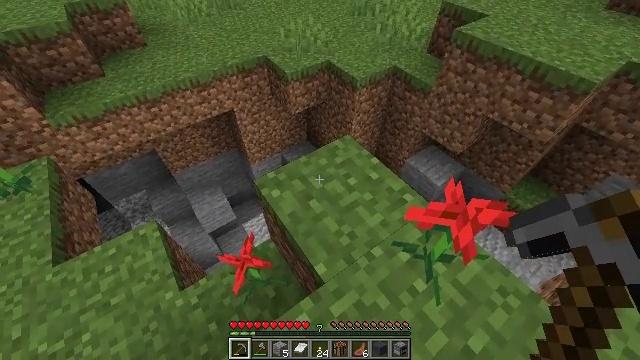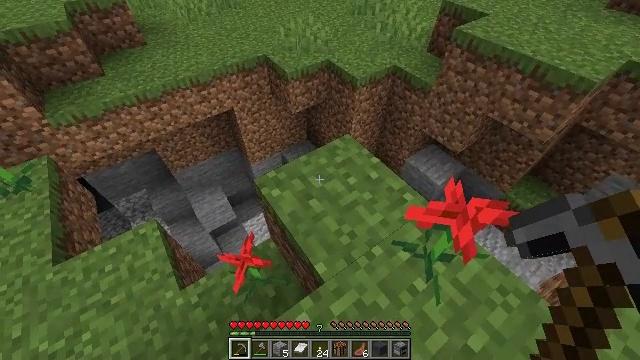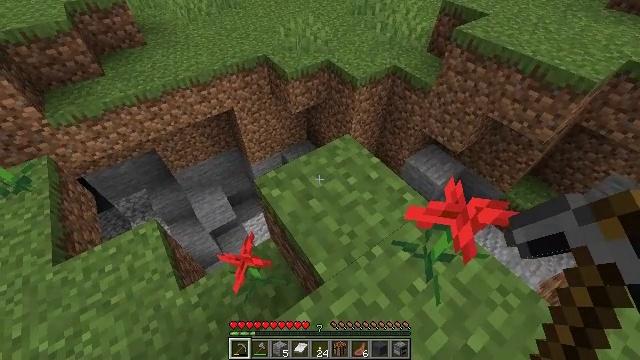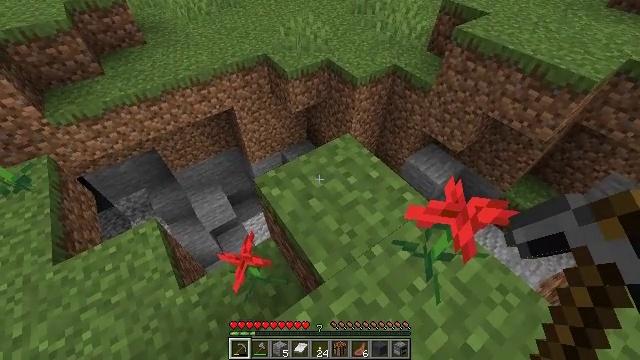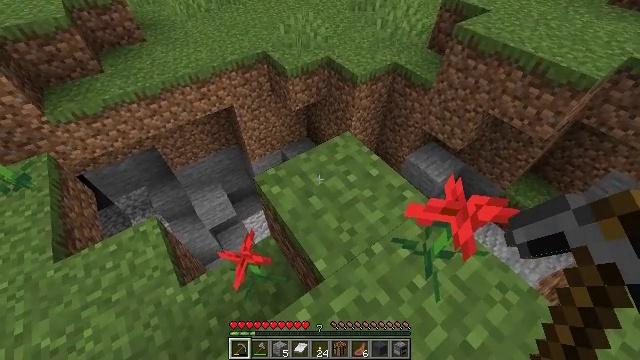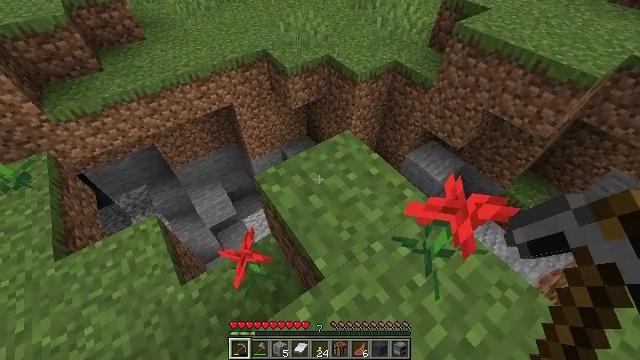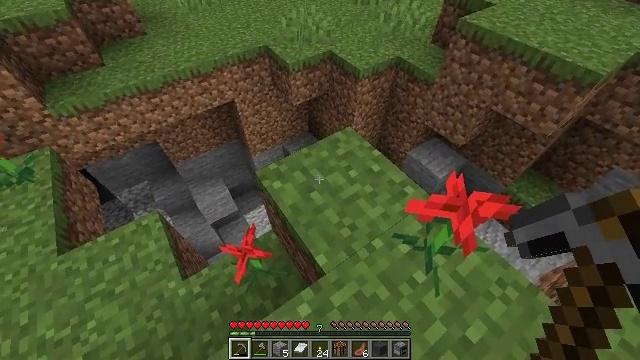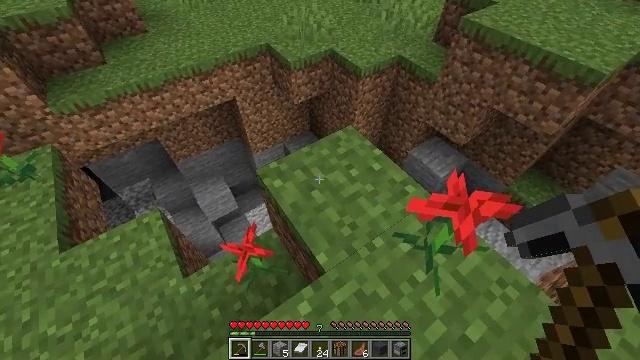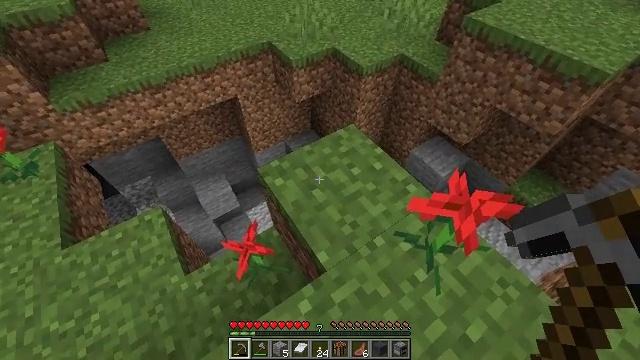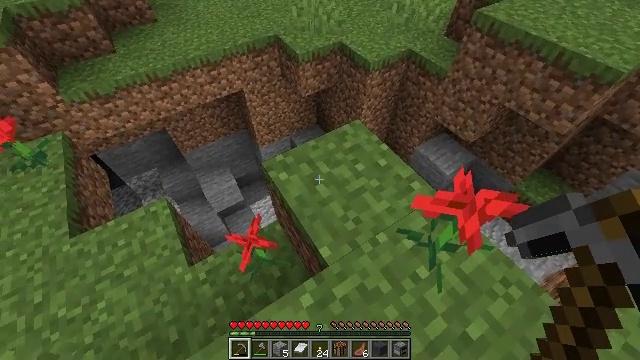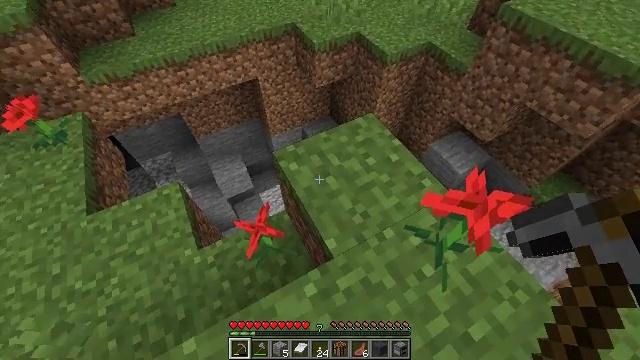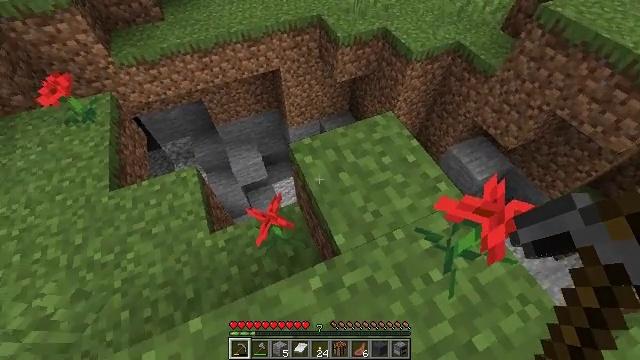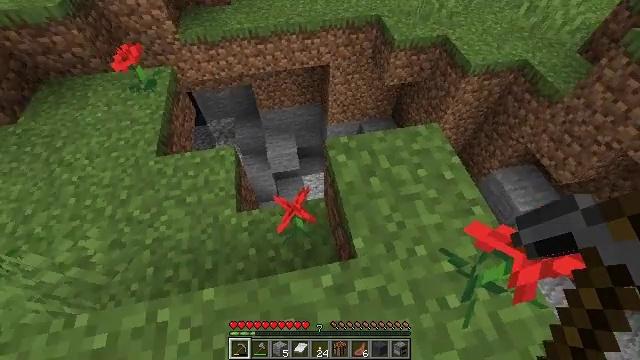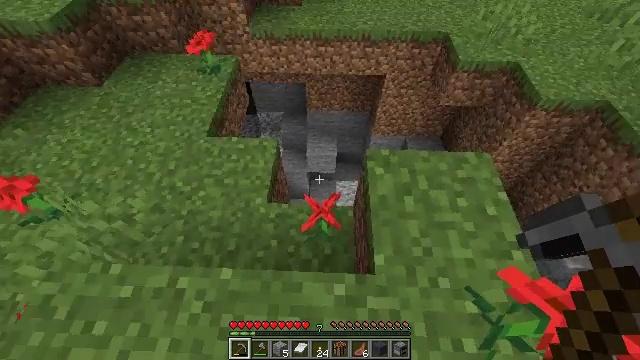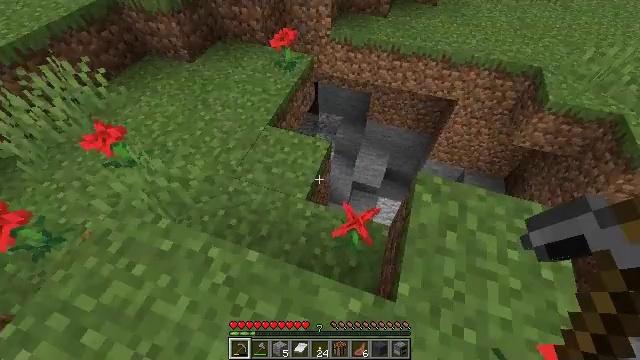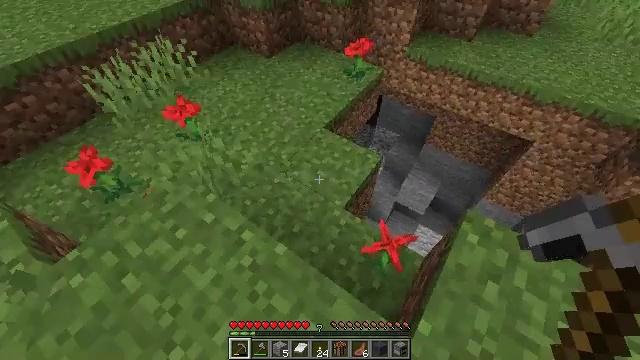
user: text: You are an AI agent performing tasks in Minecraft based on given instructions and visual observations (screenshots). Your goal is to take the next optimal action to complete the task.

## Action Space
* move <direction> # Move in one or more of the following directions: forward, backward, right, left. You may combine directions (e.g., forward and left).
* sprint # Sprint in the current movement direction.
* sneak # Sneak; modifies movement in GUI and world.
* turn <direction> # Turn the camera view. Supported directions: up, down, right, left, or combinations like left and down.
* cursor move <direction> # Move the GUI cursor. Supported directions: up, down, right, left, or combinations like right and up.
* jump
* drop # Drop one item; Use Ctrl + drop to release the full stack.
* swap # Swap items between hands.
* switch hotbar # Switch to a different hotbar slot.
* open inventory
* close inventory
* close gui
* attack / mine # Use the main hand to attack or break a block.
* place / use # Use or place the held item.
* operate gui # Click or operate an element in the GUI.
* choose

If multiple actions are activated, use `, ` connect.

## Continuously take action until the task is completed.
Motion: motion action
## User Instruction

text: Harvest a pumpkin from the field.
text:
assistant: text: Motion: no_op
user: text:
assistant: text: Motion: no_op
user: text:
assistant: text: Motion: no_op
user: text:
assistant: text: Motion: no_op
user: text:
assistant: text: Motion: no_op
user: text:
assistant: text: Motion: no_op
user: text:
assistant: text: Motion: no_op
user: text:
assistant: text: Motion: no_op
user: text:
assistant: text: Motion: turn left and down
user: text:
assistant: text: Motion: turn left and down
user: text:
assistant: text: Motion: turn left and down
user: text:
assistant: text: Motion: turn left
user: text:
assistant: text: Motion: turn left and up
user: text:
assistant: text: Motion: turn left and up
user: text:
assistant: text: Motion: turn left and up
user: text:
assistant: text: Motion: turn left and up
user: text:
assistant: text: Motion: turn left and up
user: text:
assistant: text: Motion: turn left and up
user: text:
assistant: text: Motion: move forward, turn left
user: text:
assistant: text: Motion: move forward
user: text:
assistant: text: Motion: move forward
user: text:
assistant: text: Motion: move forward
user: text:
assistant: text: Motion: move forward
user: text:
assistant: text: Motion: move forward
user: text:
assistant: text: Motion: move forward
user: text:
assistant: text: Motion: move forward
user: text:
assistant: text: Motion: move forward
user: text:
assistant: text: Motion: move forward
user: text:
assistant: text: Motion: move forward
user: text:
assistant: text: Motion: move forward